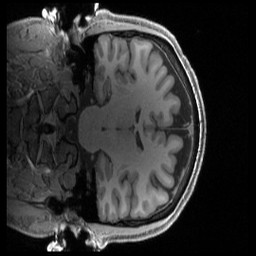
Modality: T1w
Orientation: coronal
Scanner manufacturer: siemens
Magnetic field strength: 3 T
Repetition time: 2.4 s
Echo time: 0.00222 s